Question: I have a simple code snippet to produce a barplot, but the bars end up "spilling out" of the image. Google and a countless number of R forums haven't helped, so here's my last effort:
'''
pdf(file="output.pdf", height=5, width=8)
par(las=1)
bar_colors <- c("royalblue4", "gray")
subjects <- c("Comp. Sc.
(17.2%)", "Physics
(19.6%)", "Maths
(29.4%)",
"Pol. Sc.
(40.4%)", "Psychology
(69.8%)")
aVals <- c(52.36, 52.00, 55.43, 56.08, 62.89)
bVals <- c(53.57, 52.93, 56.07, 58.86, 63.87)
height <- rbind(aVals, bVals)
barplot(height, beside=T, axisnames=T, col=bar_colors, ylim=c(50,65),
xlab="Disciplines (% of women)", ylab = "Classification accuracy (%)",
names.arg=subjects)
legend("topleft", c("bVals", "bVals"), cex=1, fill=bar_colors)
# to produce pdf output
dev.off()
'''
No matter what I do, the bars stay spilled over way below the x-axis (as shown here in a cropped screenshot). Any help is highly appreciated. Oh, another point: I am quite new to R, so please forgive me if there is some very basic mistake.

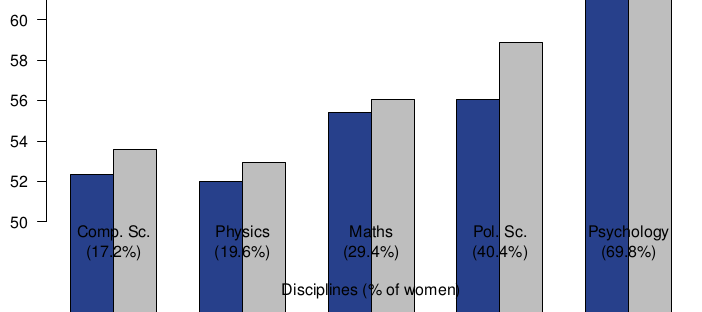
Answer: Once I noticed that it is the addition of 'ylim=c(50,65)' that causes the spill-over of the bars, finding the fix was relatively easy. Add 'xpd = FALSE' when calling 'barplot()'.
Ref. <URL>